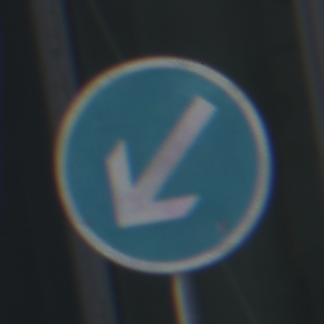
Verkehrszeichen: VorgeschriebeneVorbeifahrtLinks
Umgebung: Outdoor, Urban
Tageszeit: MorningAfternoon
Wetter: PartlyCloudy
Licht: Natural
Jahreszeit: NotSpecified
Kontrast: HighContrast